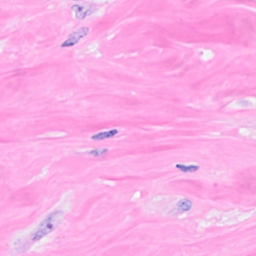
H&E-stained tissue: Breast